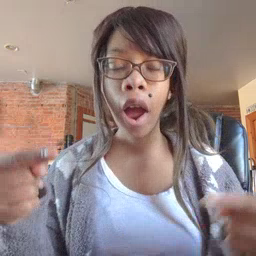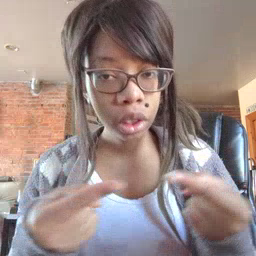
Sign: owie